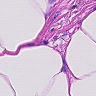
Metastatic tissue present: no